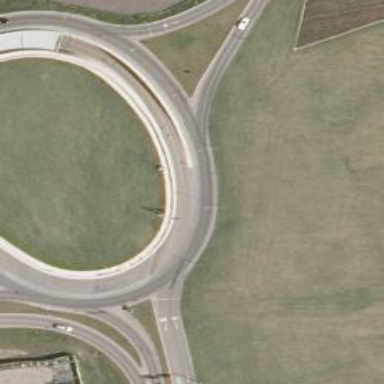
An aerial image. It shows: Primary highway with asphalt surface leading to roundabout.